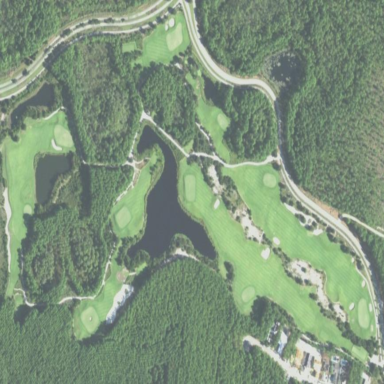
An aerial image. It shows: Golf course.